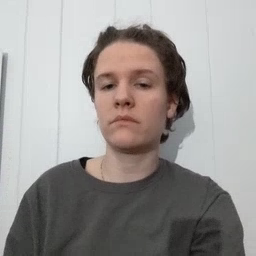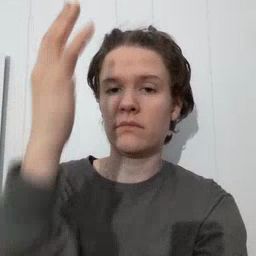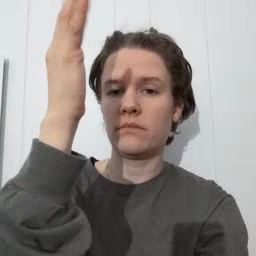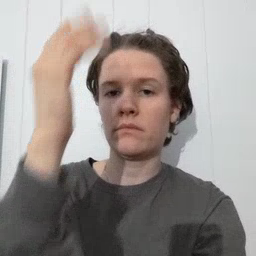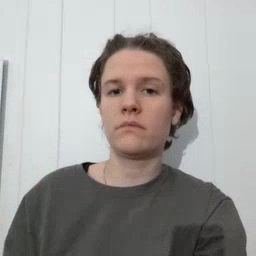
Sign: tree